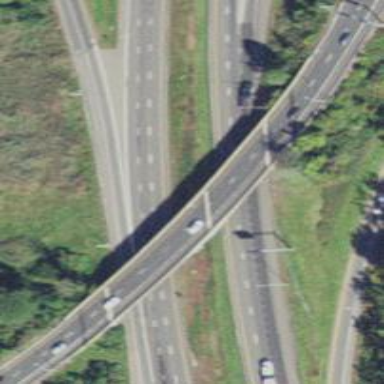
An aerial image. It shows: Motorway junction.